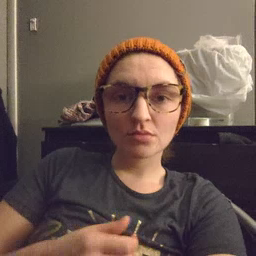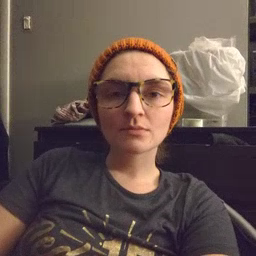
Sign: finger